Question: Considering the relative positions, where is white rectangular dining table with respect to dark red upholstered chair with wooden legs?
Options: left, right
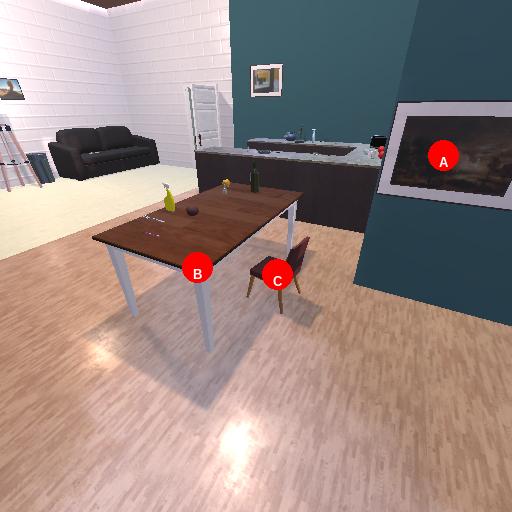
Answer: left